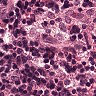
Metastatic tissue present: no